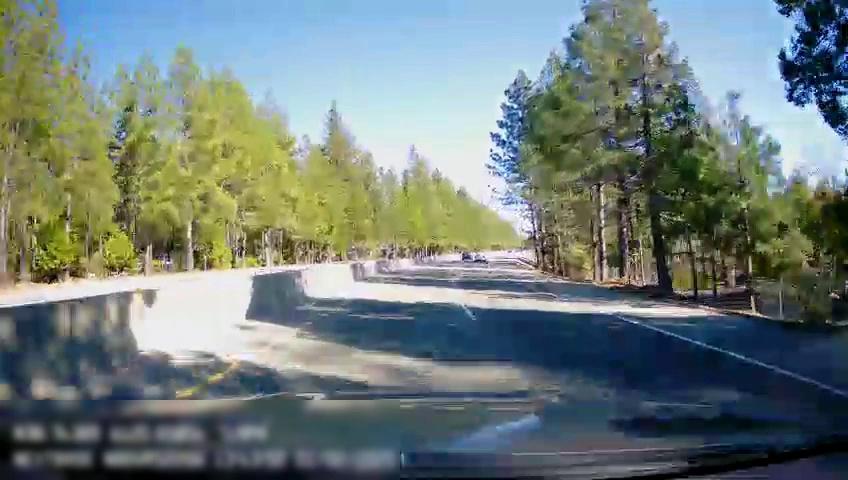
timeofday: Day
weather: Sunny
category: Drivable Space
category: Vehicles | Car
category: Vehicles | Car
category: Lanes | Alternate Lane
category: Lanes | Current Lane
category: Lanes | Alternate Lane